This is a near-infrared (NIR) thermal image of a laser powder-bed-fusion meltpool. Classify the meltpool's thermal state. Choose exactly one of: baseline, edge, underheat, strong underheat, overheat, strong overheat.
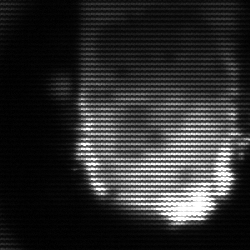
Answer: baseline